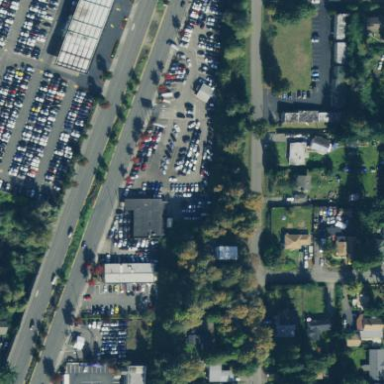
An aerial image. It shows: Commercial area.